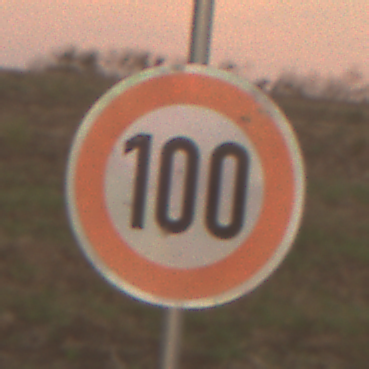
Verkehrszeichen: Geschwindigkeit100
Umgebung: Outdoor, Nature
Tageszeit: SunriseSunset
Wetter: PartlyCloudy
Licht: Natural
Jahreszeit: NotSpecified
Kontrast: LowContrast